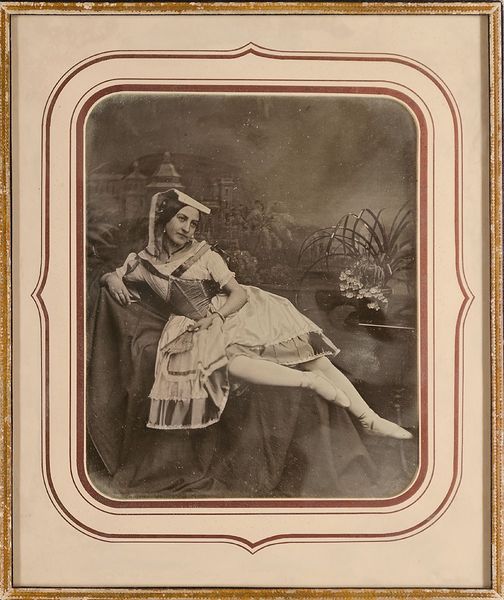
Titel: Die Tänzerin Maria Taglioni d. Ä. (1804-1884), um 1845
Künstler: Carl Ferdinand Stelzner
Standort: Hamburg
Institution: Museum für Kunst und Gewerbe Hamburg
Schlagwörter: frau, kleid, dame, portrait, figur, kopfbedeckung, foto, fotografie, photographie, photo, andenken, leger, lichtbild, daguerreotypie, atelierfotografie, studiofotografie, atelierphotographie, bildwerke, angewandte und bildende kunst, hessische systematik, porträt, tänzerin, porträtfotografie, porträtphotographie, fächer, ballettkostüm